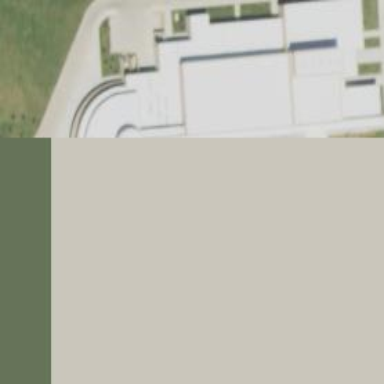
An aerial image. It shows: School building.